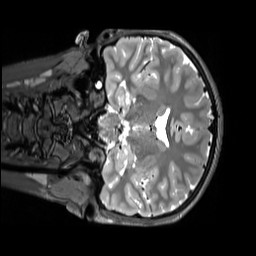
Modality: T2w
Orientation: coronal
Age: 13
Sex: female
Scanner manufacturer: siemens
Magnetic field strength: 3 T
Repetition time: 3.2 s
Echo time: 0.408 s